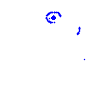
Particle: pion